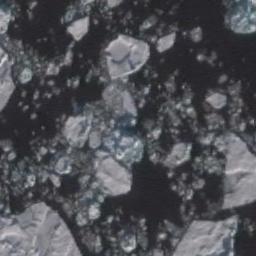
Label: sea_ice